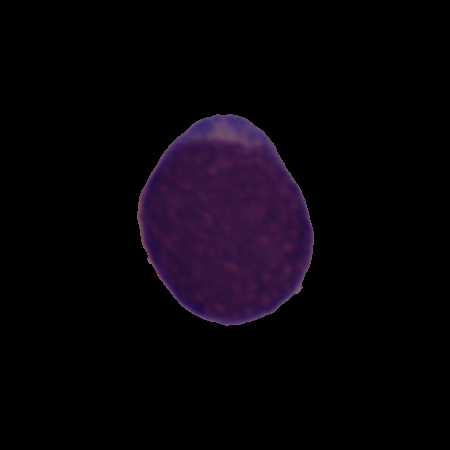
Label: healthy